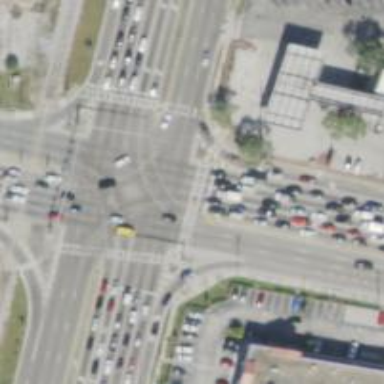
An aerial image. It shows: Marked road crossing.